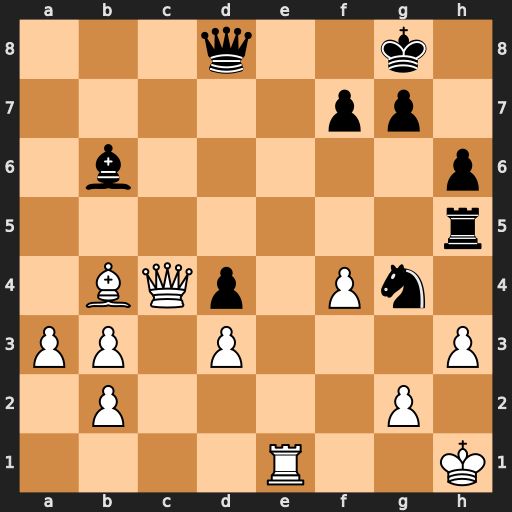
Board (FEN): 3q2k1/5pp1/1b5p/7r/1BQp1Pn1/PP1P3P/1P4P1/4R2K
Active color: w
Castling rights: -
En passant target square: -
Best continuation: Re7 Rf5 hxg4